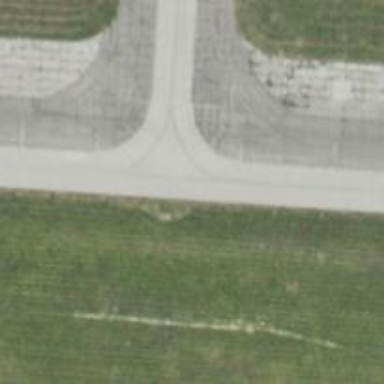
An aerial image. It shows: View of taxiway at the airport.